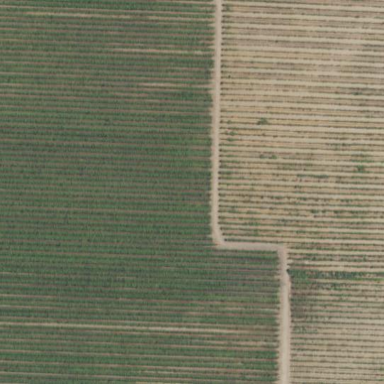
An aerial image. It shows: Vineyard where grapes are grown.